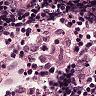
Metastatic tissue present: no